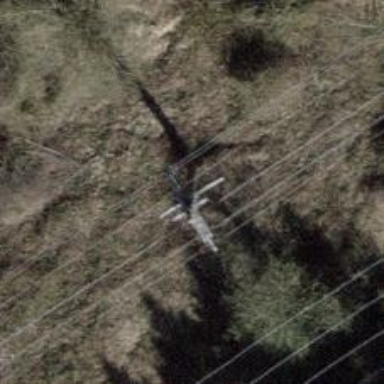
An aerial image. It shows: Minor power line with 3 cables.